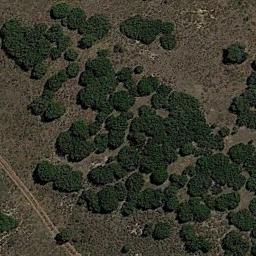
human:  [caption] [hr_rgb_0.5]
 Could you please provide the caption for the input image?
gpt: The chaparral is consist of some green bushes in the bare land .

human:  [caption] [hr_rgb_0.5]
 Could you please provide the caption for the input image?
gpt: Of different sizes Some connected green chaparrals grow on the wasteland and a dirt road go through the wasteland .

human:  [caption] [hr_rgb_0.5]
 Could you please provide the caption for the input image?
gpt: Chaparral is densely distributed on the sand .

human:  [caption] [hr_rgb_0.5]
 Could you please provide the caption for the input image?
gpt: There are two trees in this desert .

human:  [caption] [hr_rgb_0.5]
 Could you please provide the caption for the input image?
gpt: The middle of the chaparral is dense .